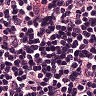
Metastatic tissue present: no